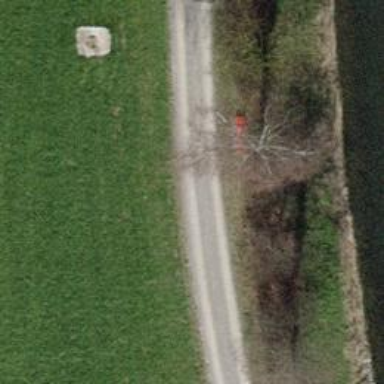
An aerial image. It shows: Red bench.